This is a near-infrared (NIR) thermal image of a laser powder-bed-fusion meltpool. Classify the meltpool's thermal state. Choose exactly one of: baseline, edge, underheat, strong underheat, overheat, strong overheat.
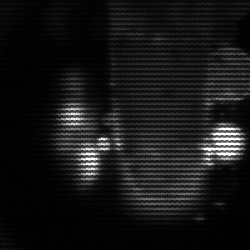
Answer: strong underheat